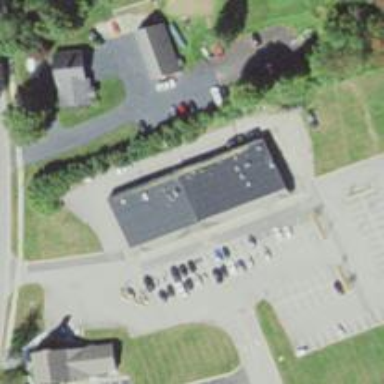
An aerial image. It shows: Convenience shop.